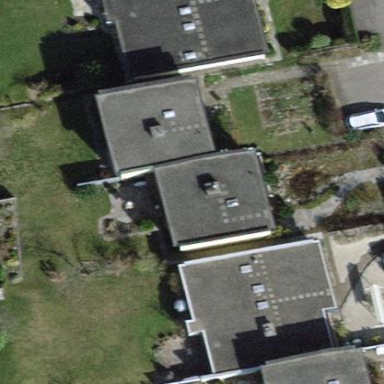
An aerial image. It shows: Semi-detached house.